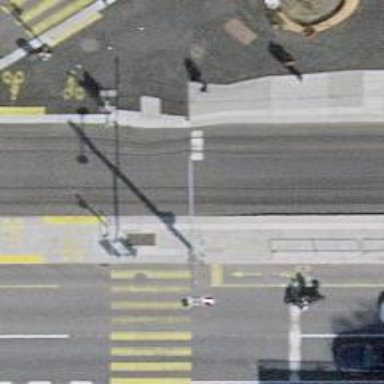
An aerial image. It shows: Railway crossing.